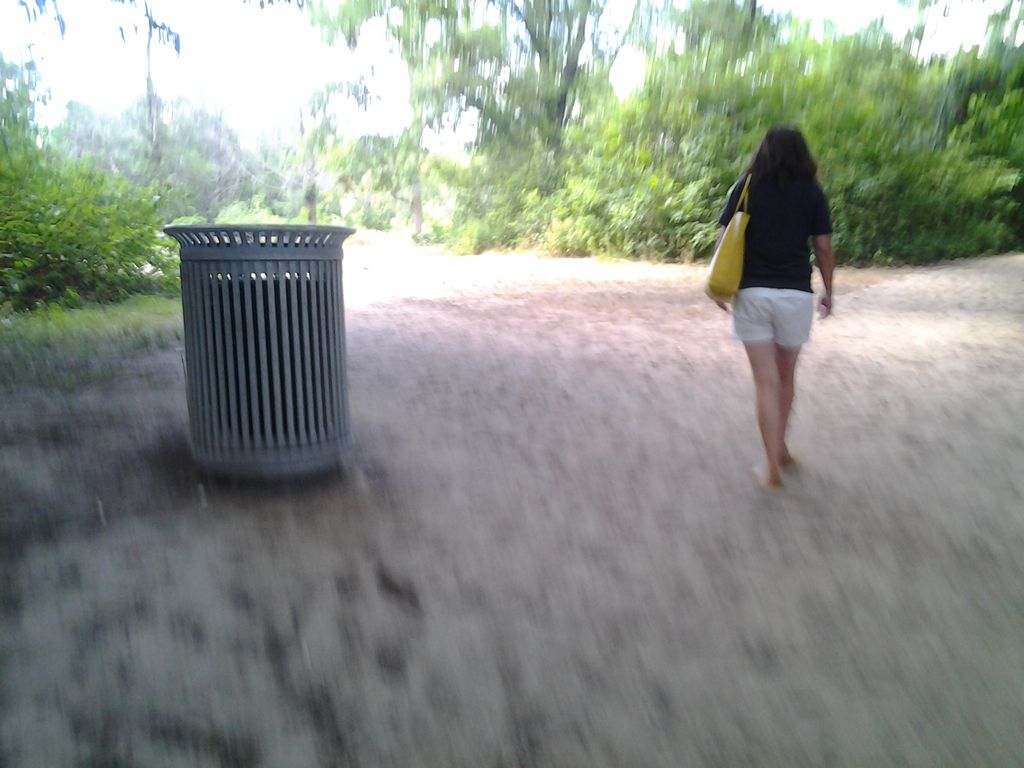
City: hamilton